Question: I read GIF files in the following way:
'''
[image, map] = imread(imagePath, 'frames', 1);
'''
However, reading the GIF image posted below I get the following error message:
'''
Subscripted assignment dimension mismatch.
Error in readgif>read_multiframe_gif (line 117)
[X(:,:,:,j) undisposed_index] =
handle_positive_base_frame(data{j},info(j),X(:,:,:,undisposed_index),X(:,:,:,j-1),undisposed_index,j);
Error in readgif (line 36)
[X,map] = read_multiframe_gif(filename);
Error in imread (line 435)
[X, map] = feval(fmt_s.read, filename, extraArgs{:});
'''
Is it because the GIF file is corrupted or is there another problem?

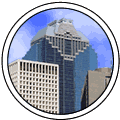
Answer: As horchler says in the comments, it seems that Matlab isn't tolerant to malformed image files and doesn't read them even though other image programs may open them.